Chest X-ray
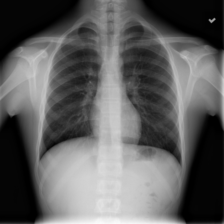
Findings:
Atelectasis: negative
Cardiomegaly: negative
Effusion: negative
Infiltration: negative
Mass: negative
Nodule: negative
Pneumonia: negative
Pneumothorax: negative
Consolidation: negative
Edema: negative
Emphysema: negative
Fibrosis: negative
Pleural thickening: negative
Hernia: negative